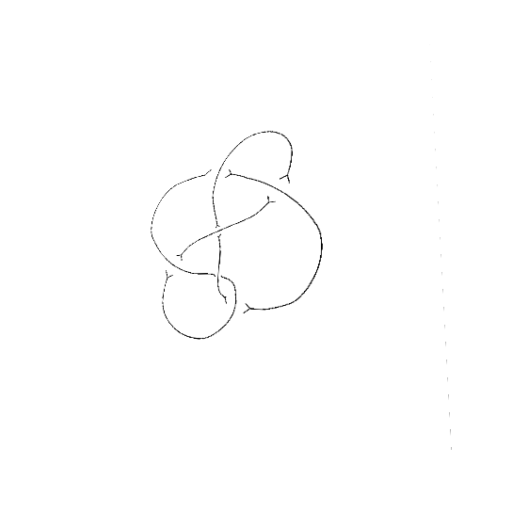
Crossing number: 6